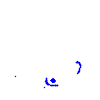
Particle: kaon